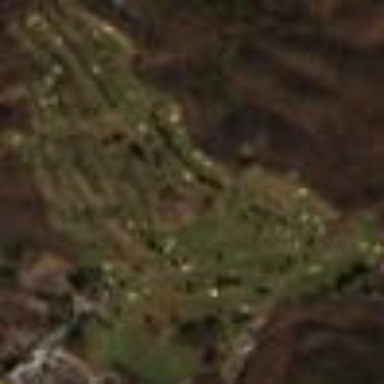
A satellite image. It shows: Golf course.